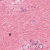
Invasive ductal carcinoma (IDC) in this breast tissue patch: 0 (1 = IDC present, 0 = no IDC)